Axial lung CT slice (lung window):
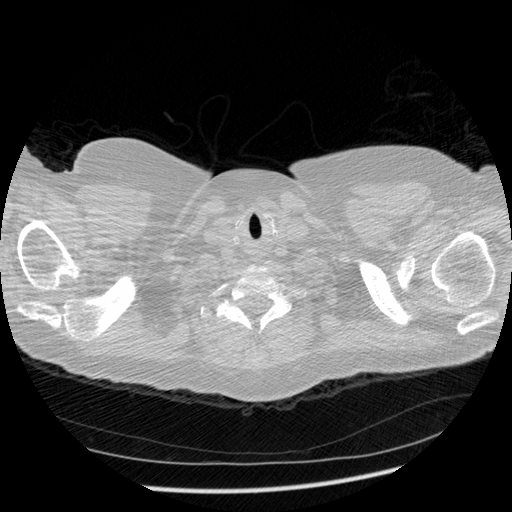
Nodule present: no